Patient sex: M
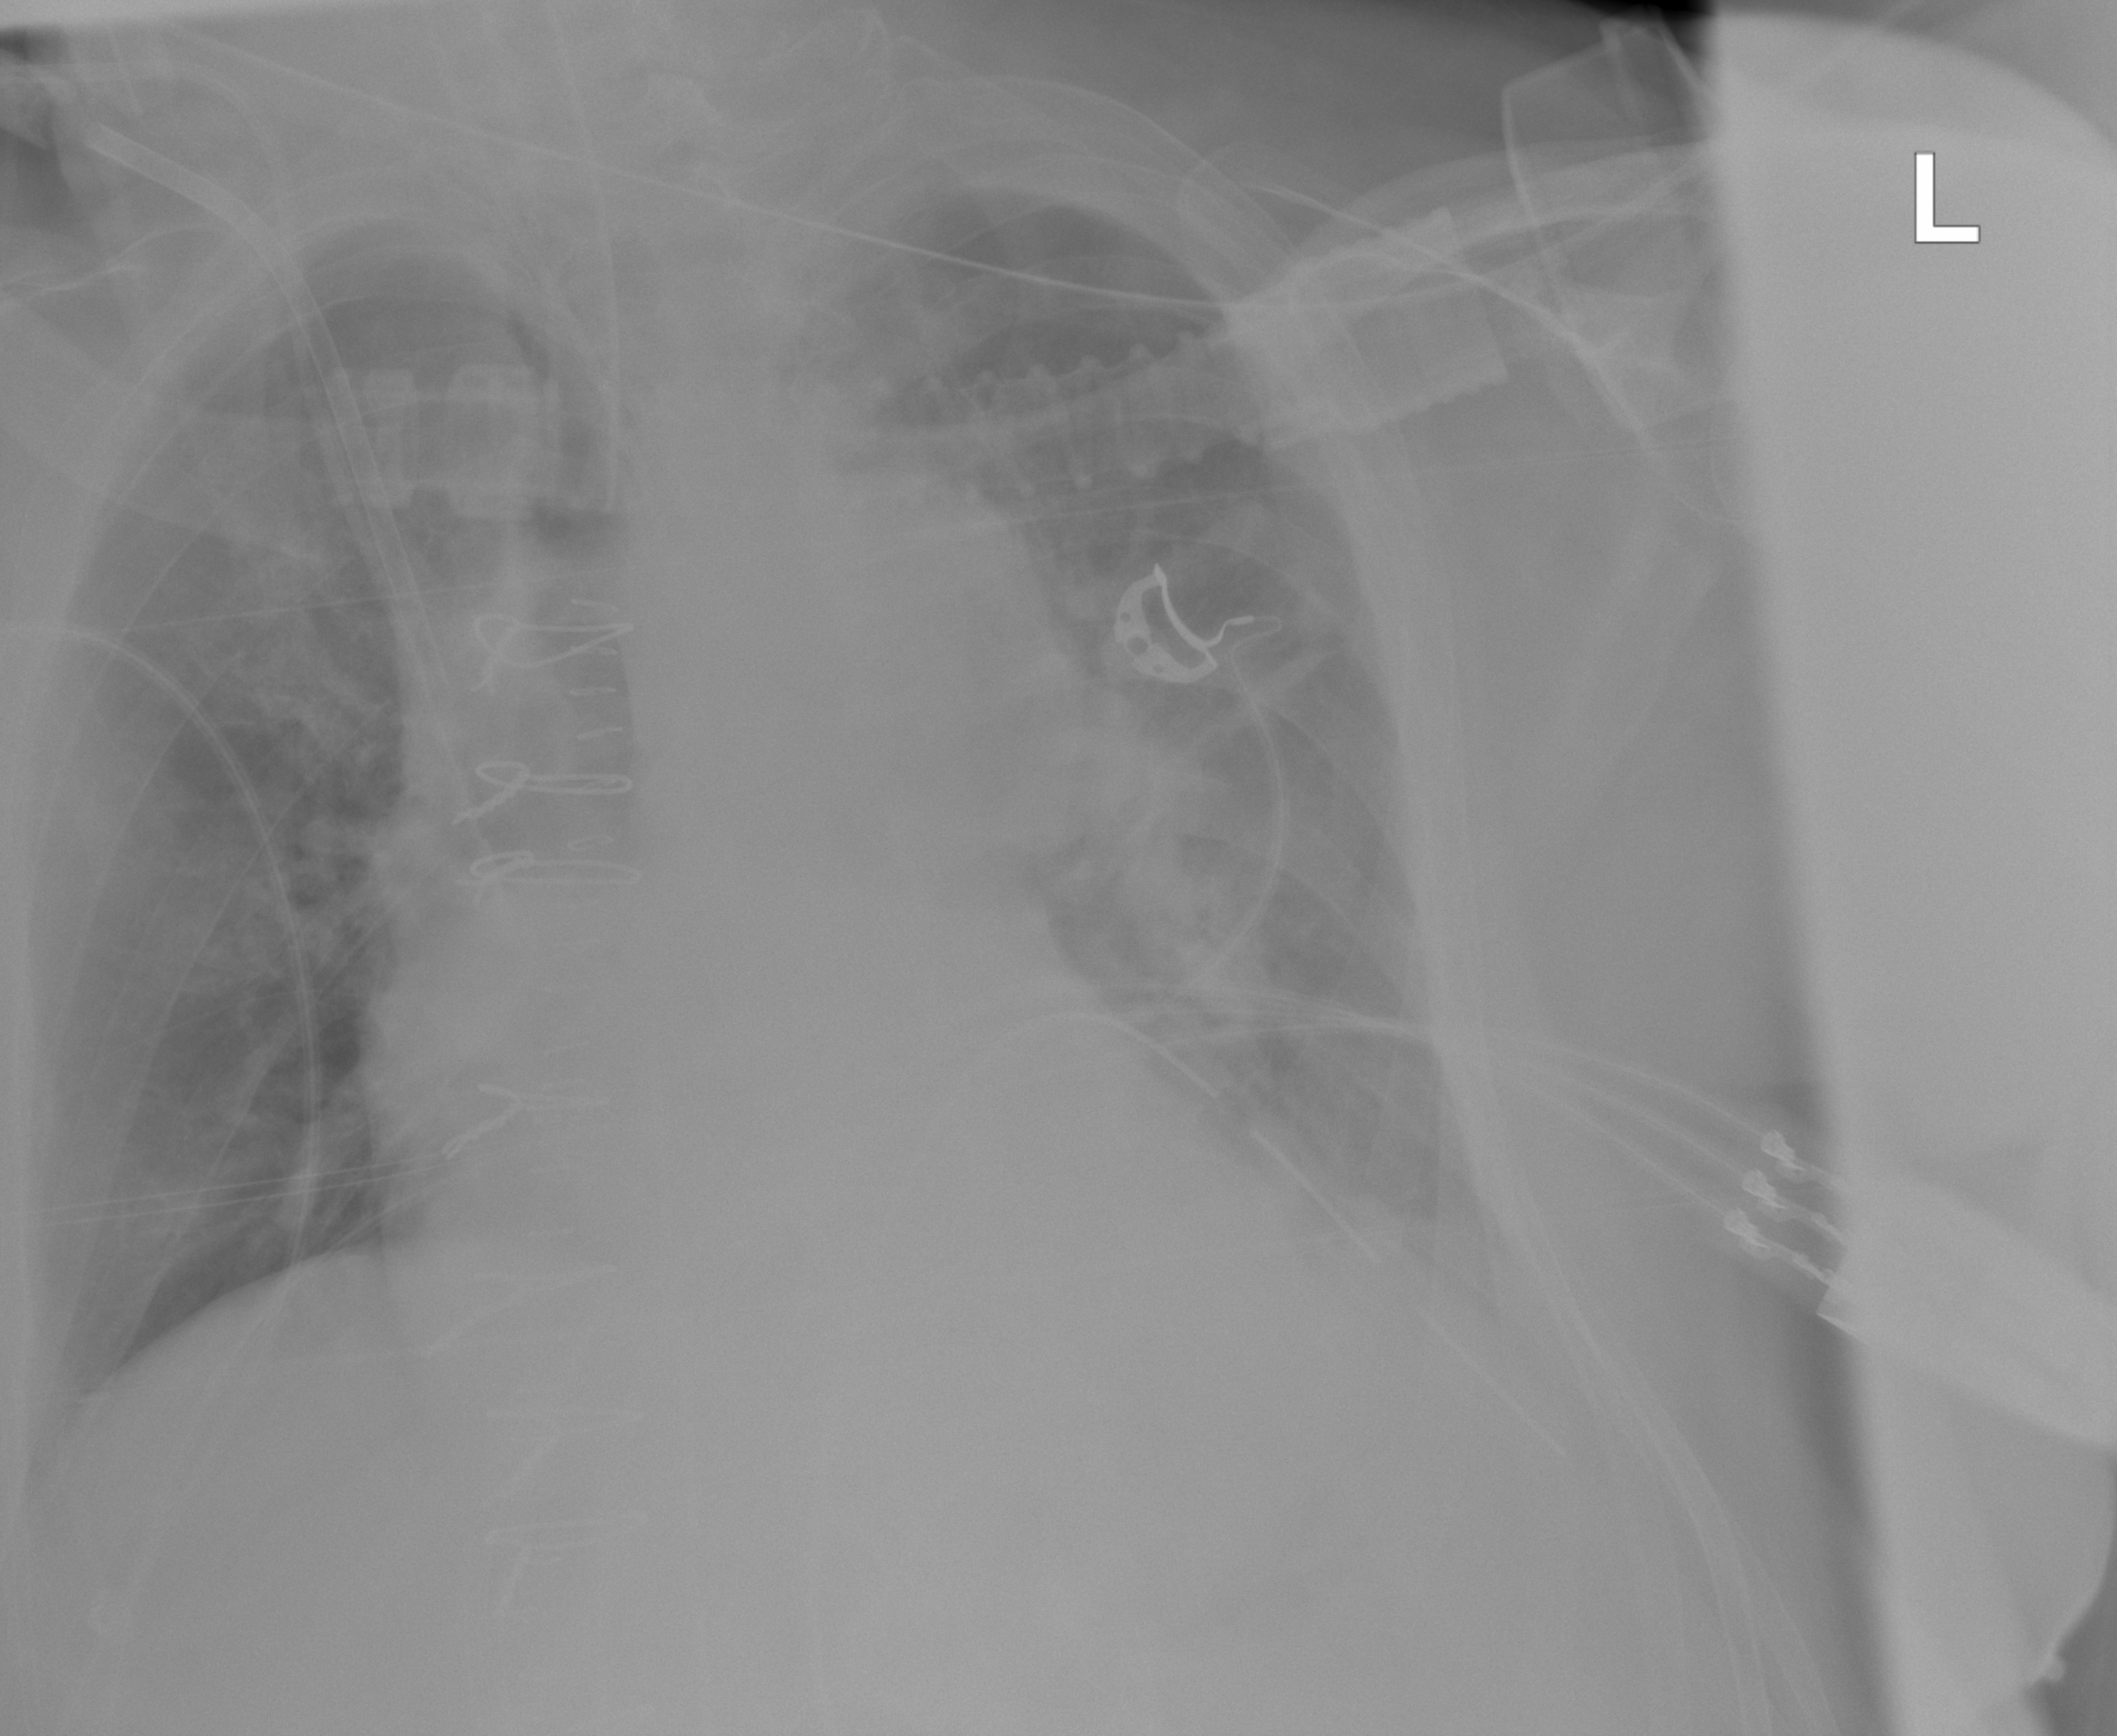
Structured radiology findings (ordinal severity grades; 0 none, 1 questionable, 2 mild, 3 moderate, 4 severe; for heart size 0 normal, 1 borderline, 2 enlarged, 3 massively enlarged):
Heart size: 1
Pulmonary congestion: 2
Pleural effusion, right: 0
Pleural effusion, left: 2
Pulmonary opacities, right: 0
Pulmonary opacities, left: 1
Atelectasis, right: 0
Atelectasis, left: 2